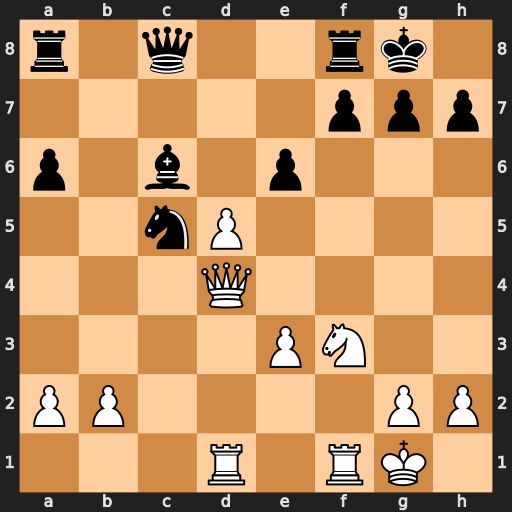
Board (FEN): r1q2rk1/5ppp/p1b1p3/2nP4/3Q4/4PN2/PP4PP/3R1RK1
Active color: w
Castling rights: -
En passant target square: -
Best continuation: dxc6 Qxc6 Rc1